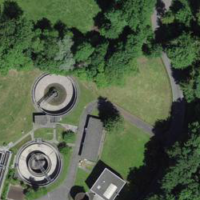
EUNIS habitat code: 55
Species observed at this site:
Lamium galeobdolon